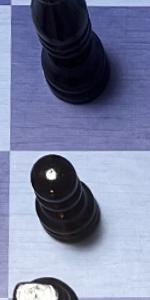
Label: Pawn_Black